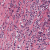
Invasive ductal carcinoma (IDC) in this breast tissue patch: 1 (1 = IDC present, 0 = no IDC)